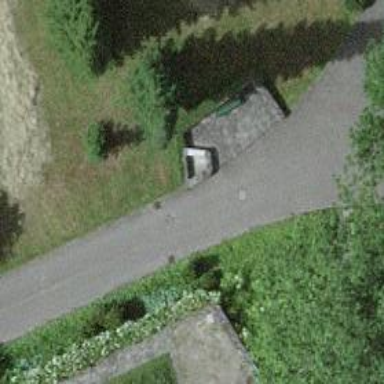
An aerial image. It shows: Retaining wall.